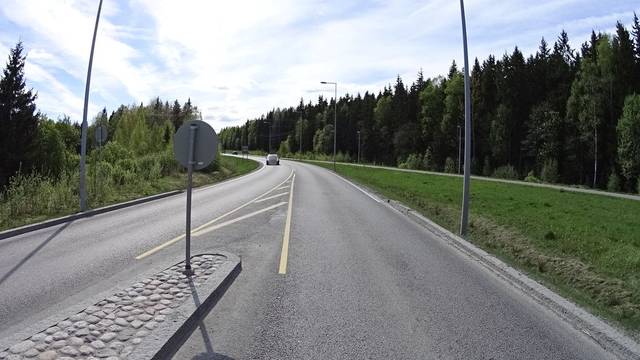
Region: Finland
Coordinates: 60.317, 24.866